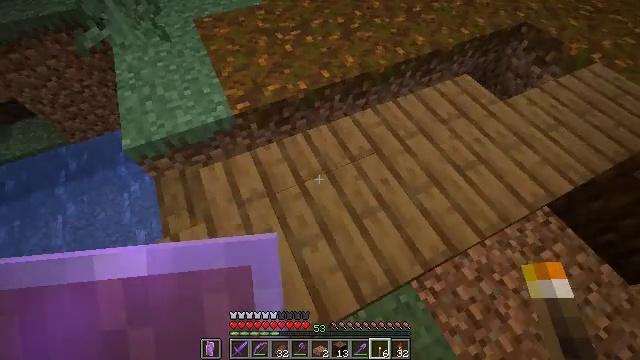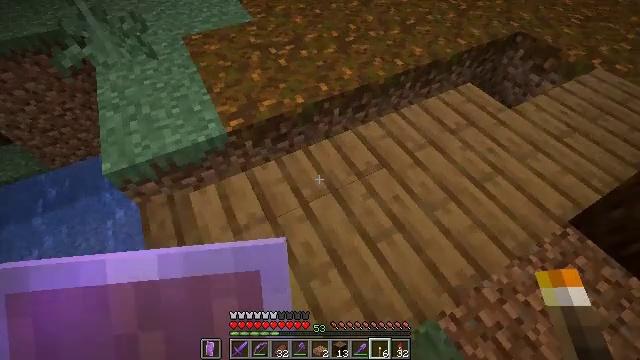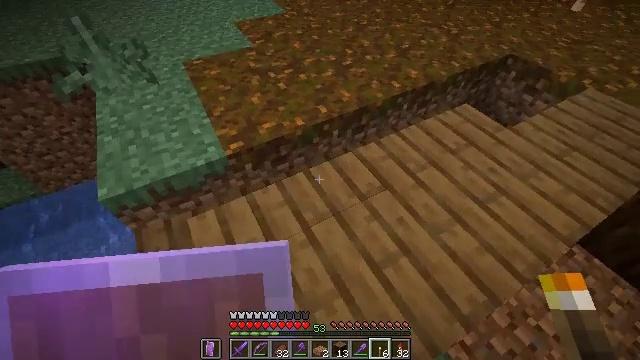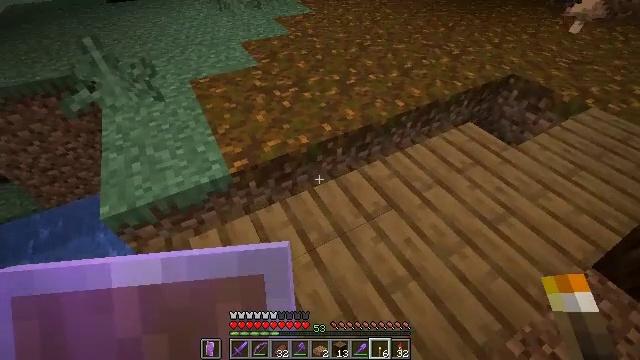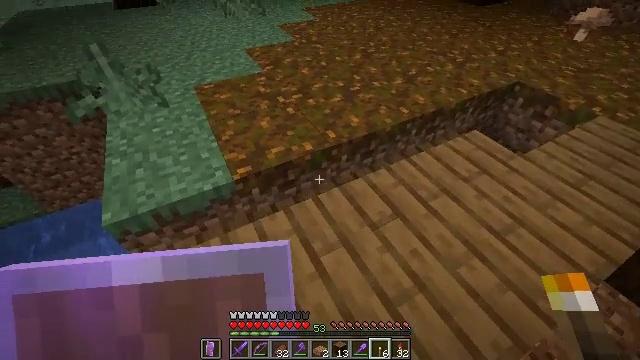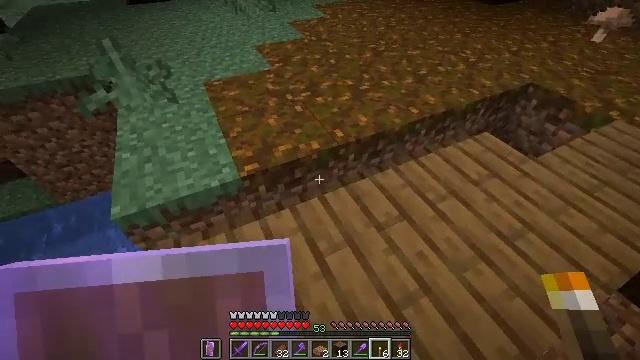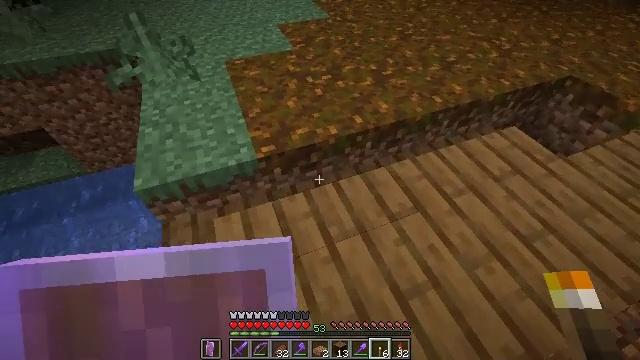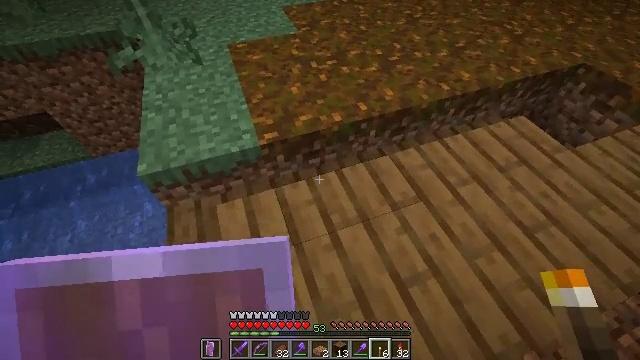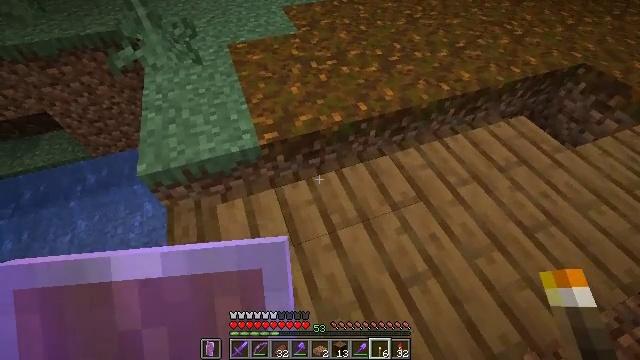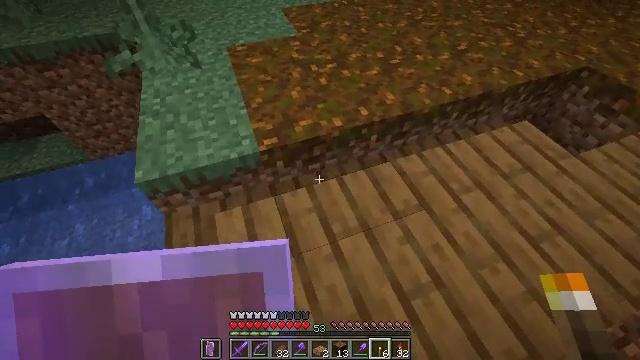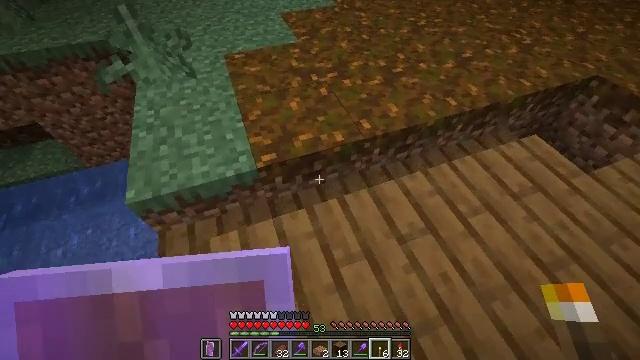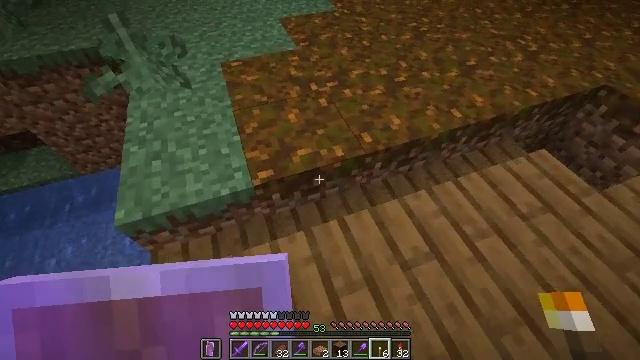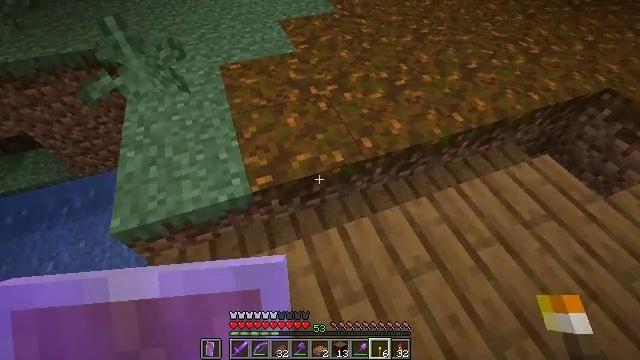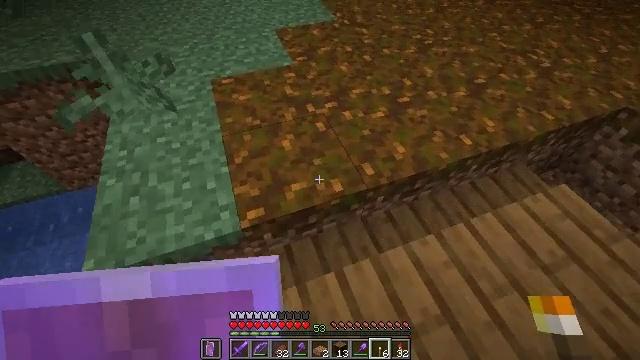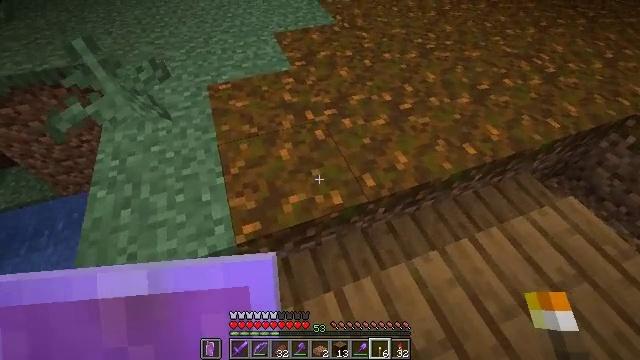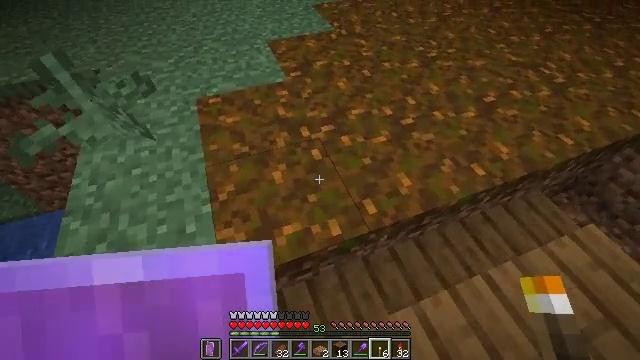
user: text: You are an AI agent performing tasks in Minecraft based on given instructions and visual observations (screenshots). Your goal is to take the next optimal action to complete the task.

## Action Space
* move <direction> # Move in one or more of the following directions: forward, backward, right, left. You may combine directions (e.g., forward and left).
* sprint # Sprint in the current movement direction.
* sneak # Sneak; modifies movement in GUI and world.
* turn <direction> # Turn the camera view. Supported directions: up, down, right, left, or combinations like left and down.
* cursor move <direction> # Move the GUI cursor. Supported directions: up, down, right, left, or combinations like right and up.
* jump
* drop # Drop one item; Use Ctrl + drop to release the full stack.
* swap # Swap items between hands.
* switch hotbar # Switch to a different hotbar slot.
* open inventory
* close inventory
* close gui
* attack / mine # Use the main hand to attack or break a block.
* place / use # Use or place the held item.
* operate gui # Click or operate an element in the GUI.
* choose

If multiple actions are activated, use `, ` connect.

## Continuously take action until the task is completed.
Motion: motion action
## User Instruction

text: Collect the podzol with your tools.
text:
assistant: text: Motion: turn right and up
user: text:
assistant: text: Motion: turn right and up
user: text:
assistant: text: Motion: turn up
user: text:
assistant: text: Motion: turn up
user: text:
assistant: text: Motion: turn left
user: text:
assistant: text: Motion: turn left and down
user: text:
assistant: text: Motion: turn left and down
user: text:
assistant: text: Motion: no_op
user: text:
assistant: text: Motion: move forward
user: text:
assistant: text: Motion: move forward
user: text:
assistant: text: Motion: move forward
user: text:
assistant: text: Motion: move forward
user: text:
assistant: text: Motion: move forward
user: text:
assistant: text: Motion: move forward
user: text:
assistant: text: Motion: move forward
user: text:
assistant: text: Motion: move forward, turn right and down
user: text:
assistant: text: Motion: turn right and down
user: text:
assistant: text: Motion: turn right
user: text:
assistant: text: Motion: turn right and up
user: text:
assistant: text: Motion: turn up
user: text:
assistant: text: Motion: no_op
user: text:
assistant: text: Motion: no_op
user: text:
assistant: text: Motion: no_op
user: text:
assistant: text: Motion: no_op
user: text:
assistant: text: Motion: turn right and up
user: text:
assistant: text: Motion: turn right and up
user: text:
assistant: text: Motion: turn right and up
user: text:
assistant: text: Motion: no_op
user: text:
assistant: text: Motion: no_op
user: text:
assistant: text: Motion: move left, turn right